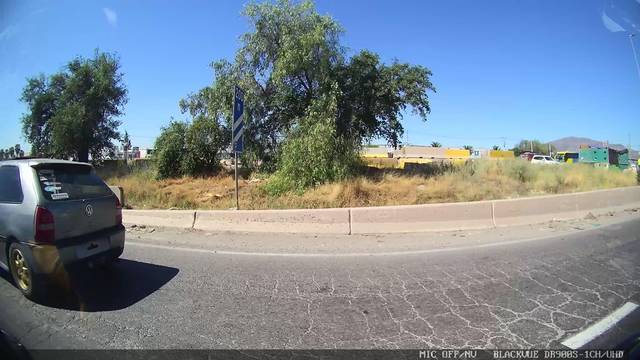
Region: Chile
Coordinates: -33.445, -70.783